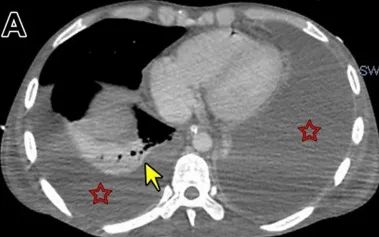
Contrast-enhanced computed tomography showing massive pleural effusion (red stars) with consolidation of both lungs (yellow arrows) (A and B).
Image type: radiology (ct)